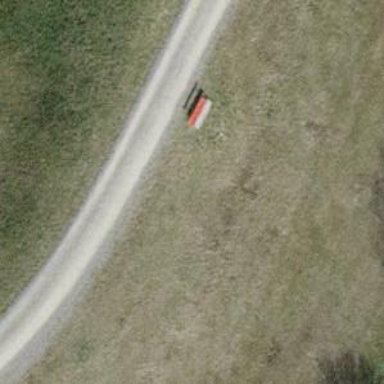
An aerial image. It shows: Red bench.